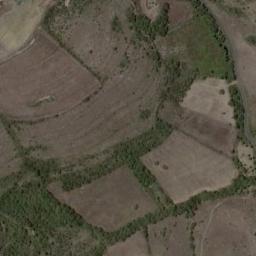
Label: terrace